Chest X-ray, AP view. Patient: 33 years old, sex M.
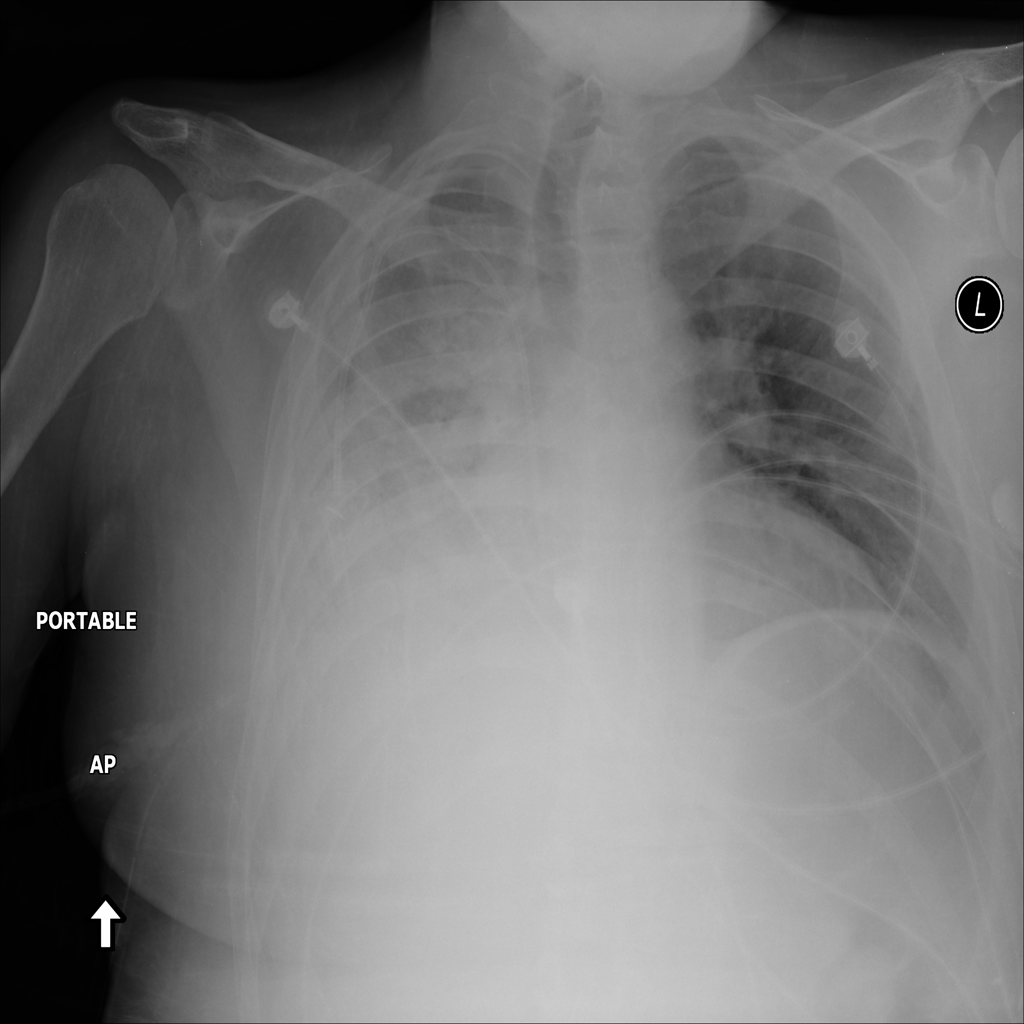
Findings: Consolidation, Effusion